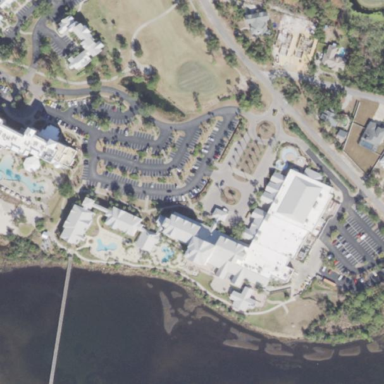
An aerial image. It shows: Hotel building.